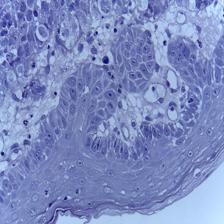
Diagnosis: Normal